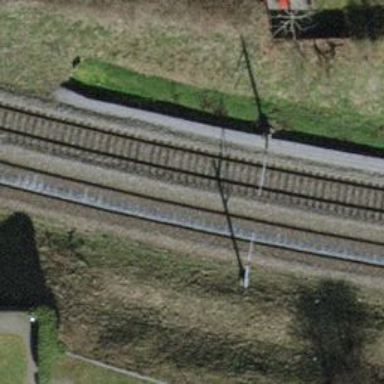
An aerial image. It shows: Single-track railway with electrified contact lines.